Aerial crown-view tile of a tropical tree (Barro Colorado Island, Panama), acquired 20241014:
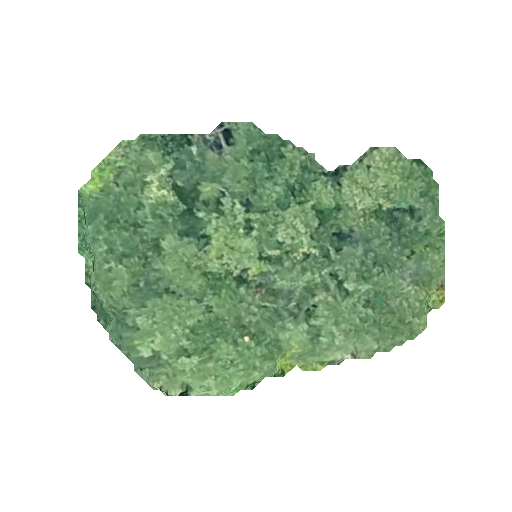
Species: Jacaranda copaia
GBIF accepted scientific name: Jacaranda copaia
Crown area: 120.321 m²